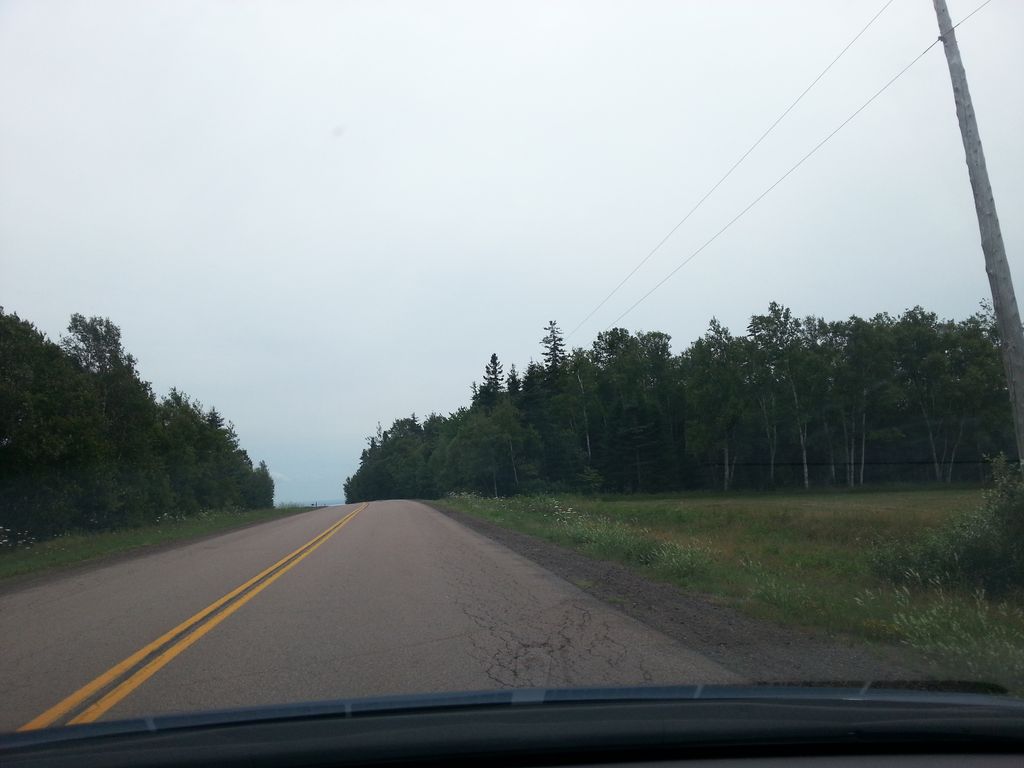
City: charlottetown